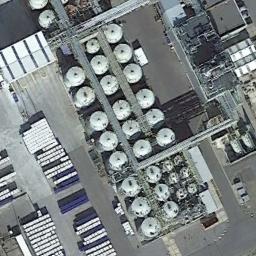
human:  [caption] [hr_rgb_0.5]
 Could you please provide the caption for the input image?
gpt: Several buildings are beside the storage tanks .

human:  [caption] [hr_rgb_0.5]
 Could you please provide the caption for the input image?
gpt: There are many storage tanks on the bare land next to buildings .

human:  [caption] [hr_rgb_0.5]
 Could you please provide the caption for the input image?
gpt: There is a black house beside the storage tanks .

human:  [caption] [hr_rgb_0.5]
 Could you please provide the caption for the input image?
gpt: There are many different sized storage tanks and many buildings in the factory .

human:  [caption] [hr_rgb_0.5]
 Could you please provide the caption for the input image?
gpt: There are many white storage tanks and containers .